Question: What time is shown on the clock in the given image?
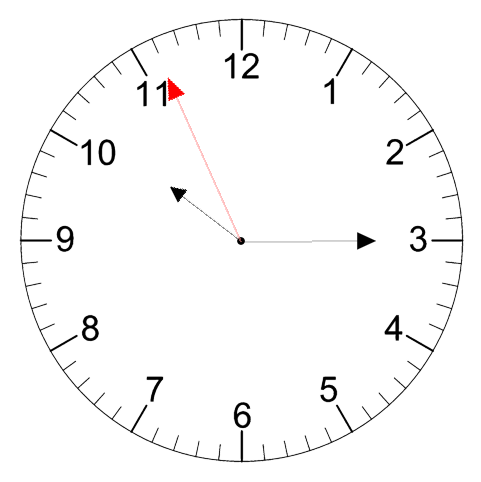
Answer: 10:14:56